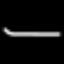
Label: line